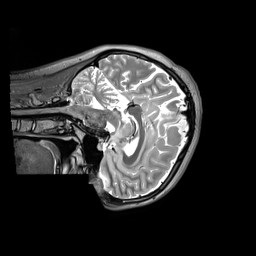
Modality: T2w
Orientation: sagittal
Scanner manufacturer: siemens
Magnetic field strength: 3 T
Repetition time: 3.2 s
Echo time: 0.406 s